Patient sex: F
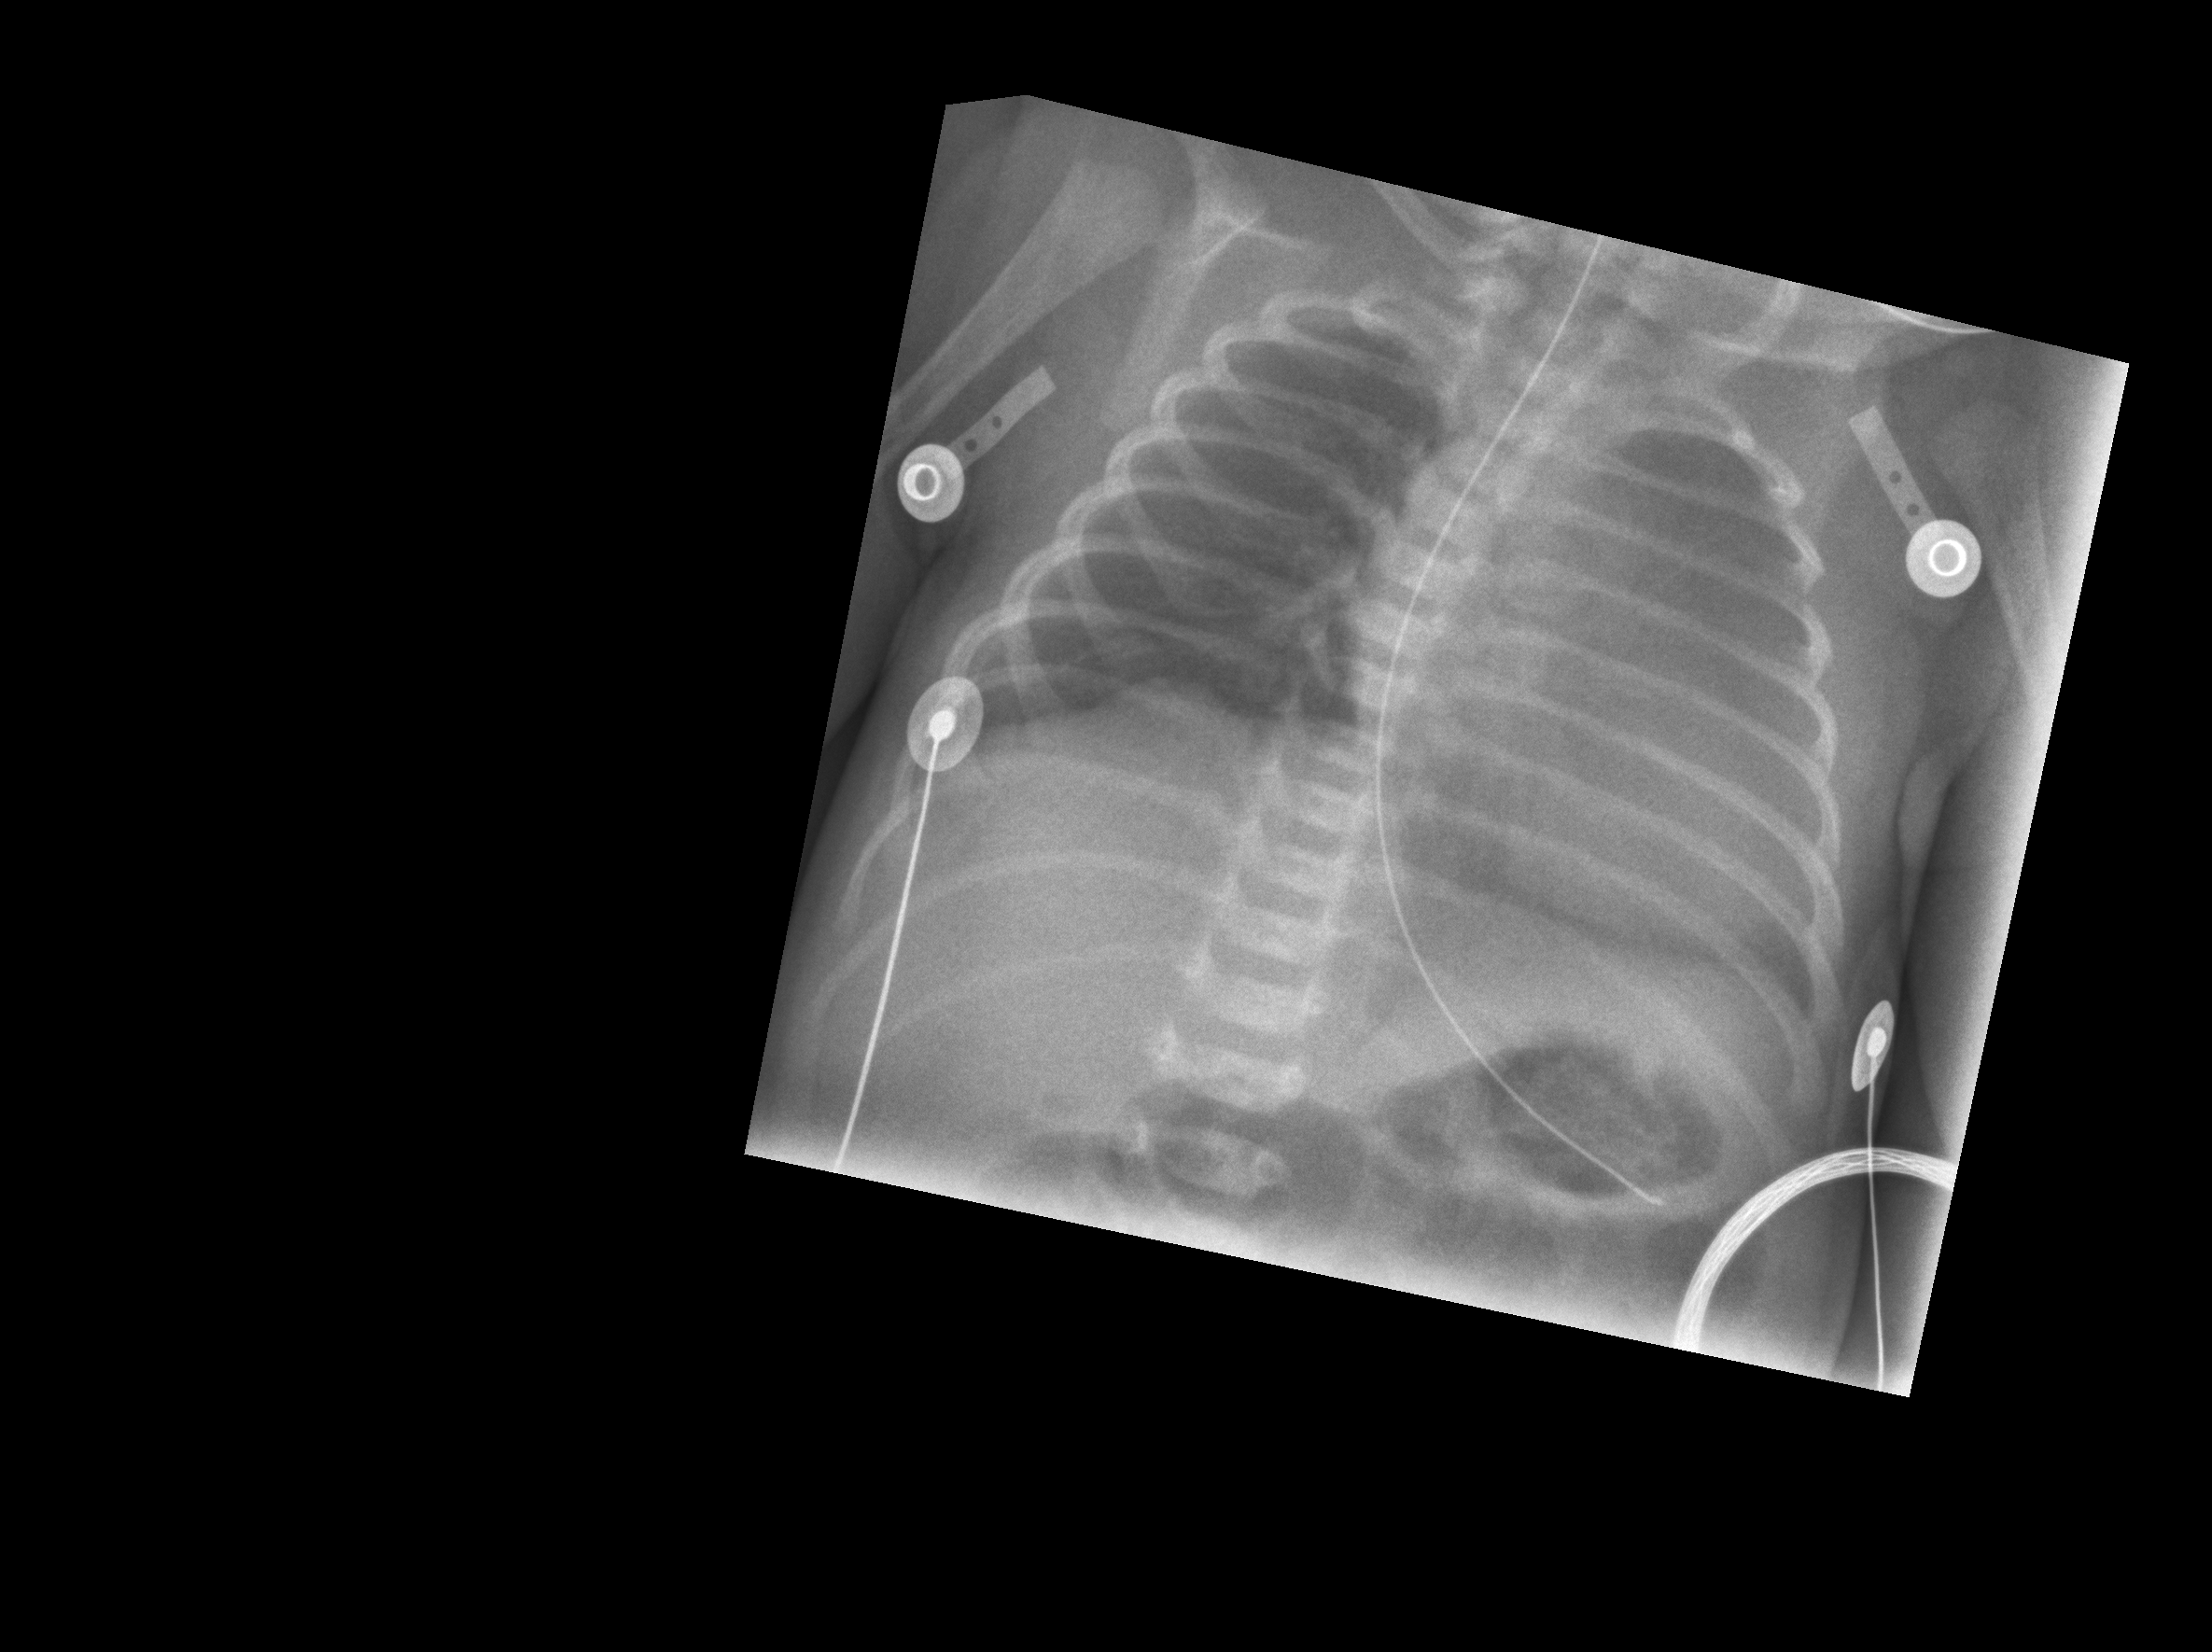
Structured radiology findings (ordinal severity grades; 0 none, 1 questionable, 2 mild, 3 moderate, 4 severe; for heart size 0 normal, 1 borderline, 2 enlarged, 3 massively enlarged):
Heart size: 3
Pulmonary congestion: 0
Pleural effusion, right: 0
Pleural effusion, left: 1
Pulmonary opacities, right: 0
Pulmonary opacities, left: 0
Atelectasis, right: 0
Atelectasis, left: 0